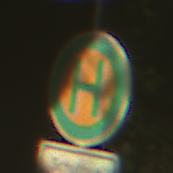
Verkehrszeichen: Haltestelle
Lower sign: ZeitangabenMitBeschraenkungAufWochentage5
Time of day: SunriseSunset
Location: Outdoor (Nature)
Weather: PartlyCloudy
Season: NotSpecified
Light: Natural